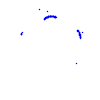
Particle: kaon